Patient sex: M
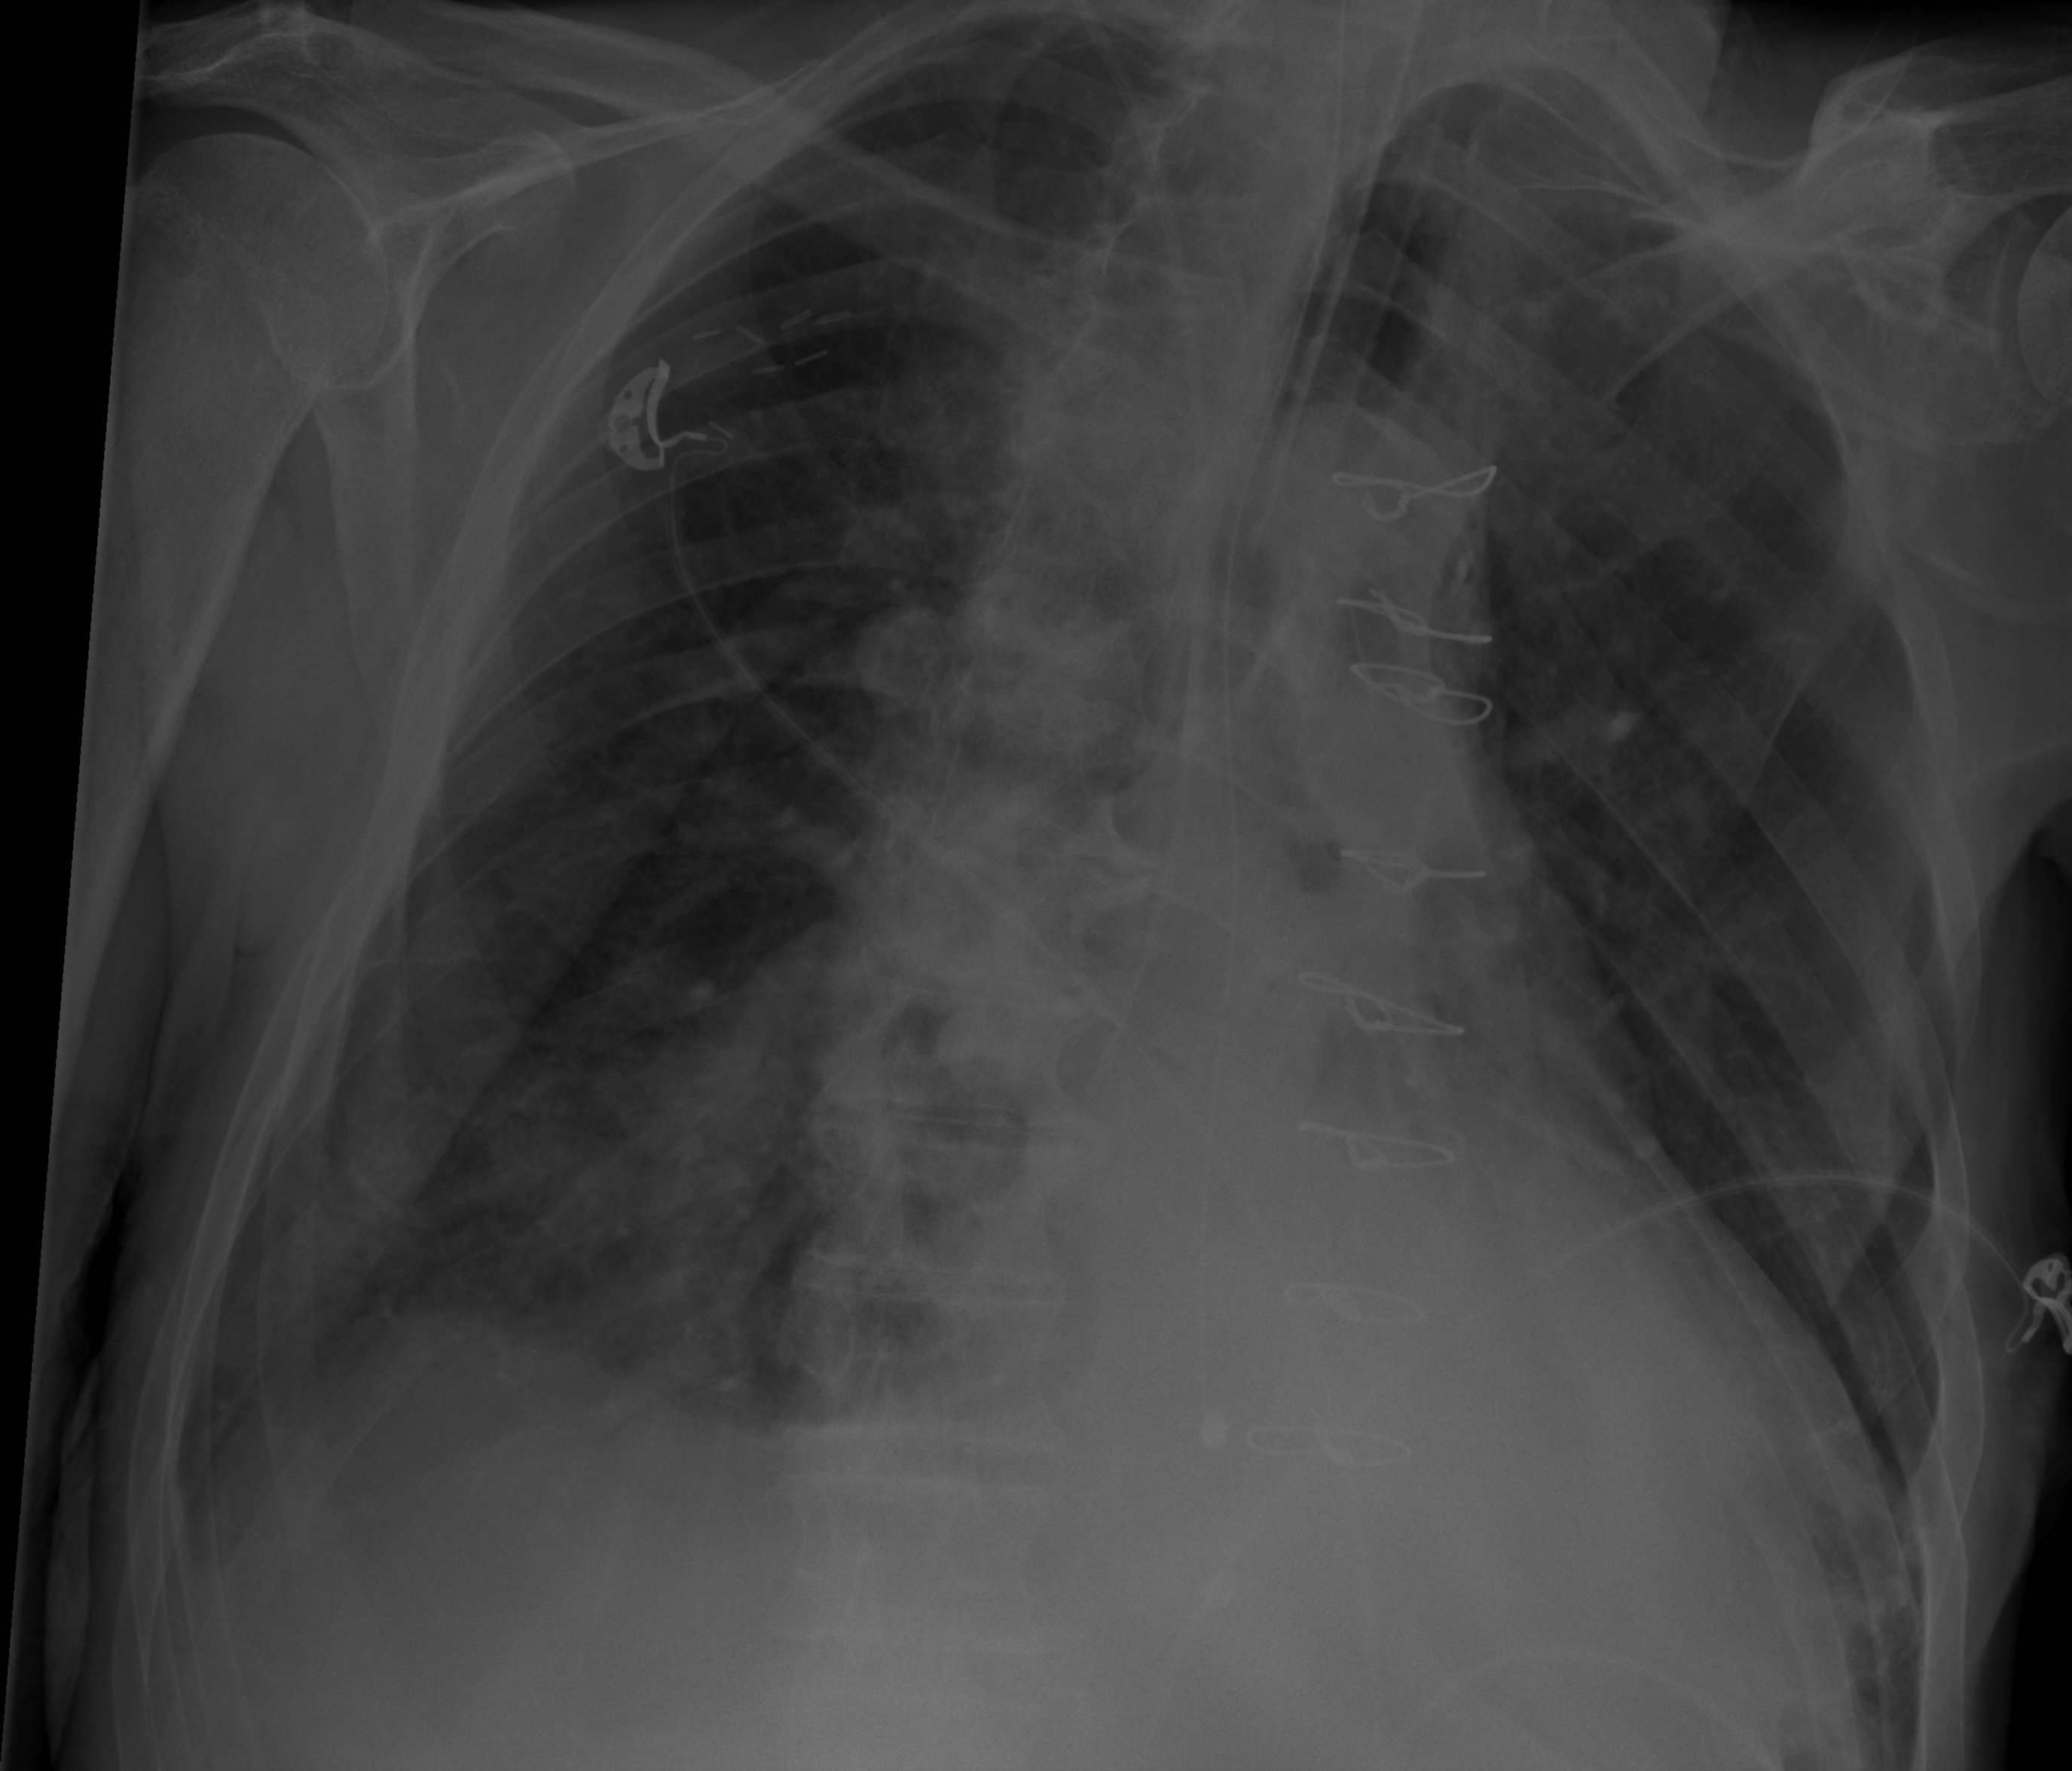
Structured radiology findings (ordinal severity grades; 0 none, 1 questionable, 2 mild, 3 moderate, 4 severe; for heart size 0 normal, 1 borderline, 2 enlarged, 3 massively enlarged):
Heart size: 2
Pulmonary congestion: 0
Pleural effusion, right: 1
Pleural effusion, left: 1
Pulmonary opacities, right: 2
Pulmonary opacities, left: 2
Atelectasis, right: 2
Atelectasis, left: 2